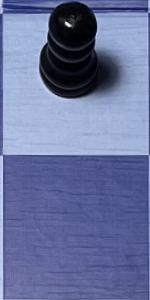
Label: Empty